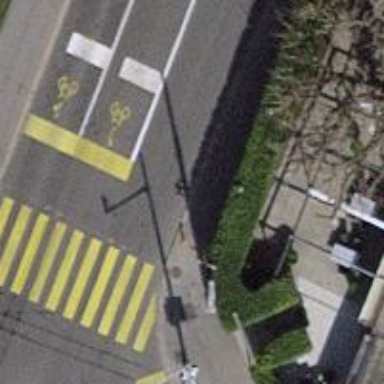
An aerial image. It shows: Secondary road with asphalt surface. Both sides of the road have sidewalks. There are trolley wires installed along the road.